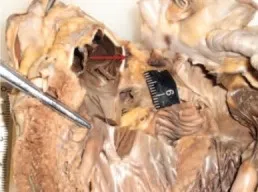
(A) Hemorrhage was seen between the left coronary leaflet and right coronary of the atrioventricular node (AVN) region (the red arrow).
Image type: radiology (ct)